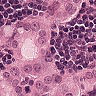
Metastatic tissue present: yes